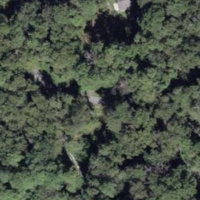
EUNIS habitat code: 44
Species observed at this site:
Phytolacca americana